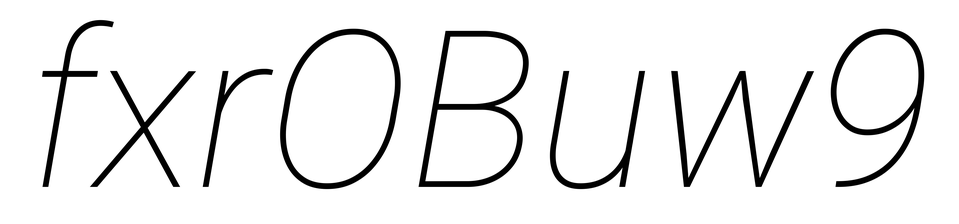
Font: Roboto-Italic_Thin_Italic